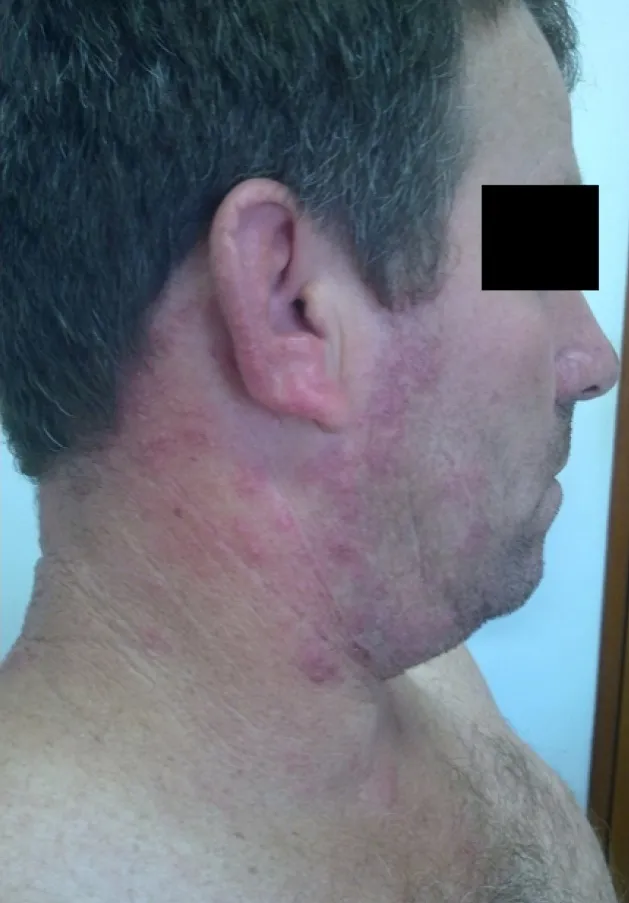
Microvesicles grouped on an erythematous-infiltrated base in the cervical region, right pinna and ear lobe, and scalp margin.
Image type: medical_photograph (skin_photograph)